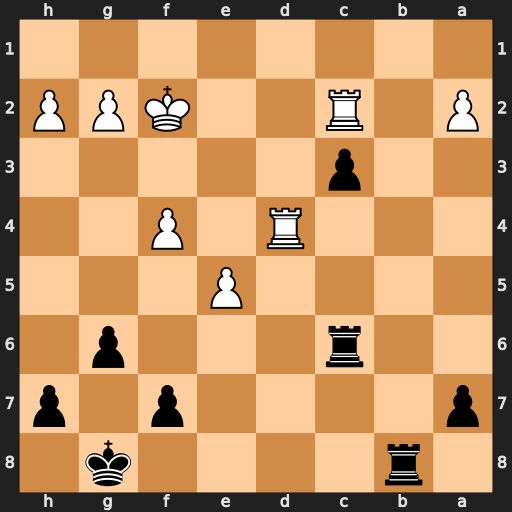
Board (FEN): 1r4k1/p4p1p/2r3p1/4P3/3R1P2/2p5/P1R2KPP/8
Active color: b
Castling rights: -
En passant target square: -
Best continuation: Rb2 Rxb2 cxb2